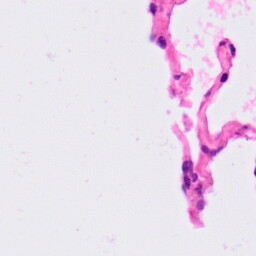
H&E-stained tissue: Lung